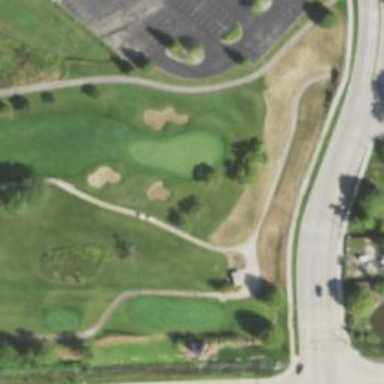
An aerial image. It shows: View of golf hole.